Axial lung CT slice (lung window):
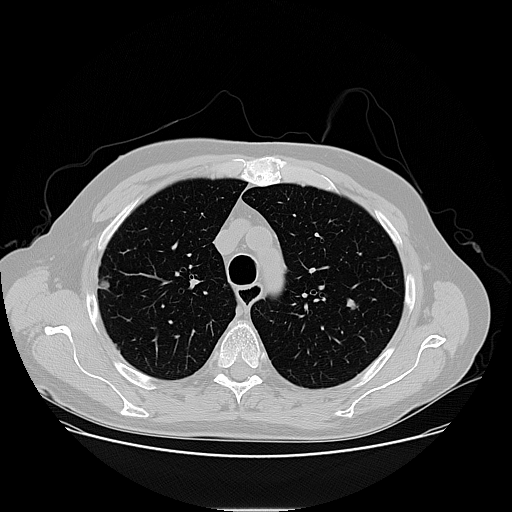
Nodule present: yes
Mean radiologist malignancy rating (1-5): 4.25